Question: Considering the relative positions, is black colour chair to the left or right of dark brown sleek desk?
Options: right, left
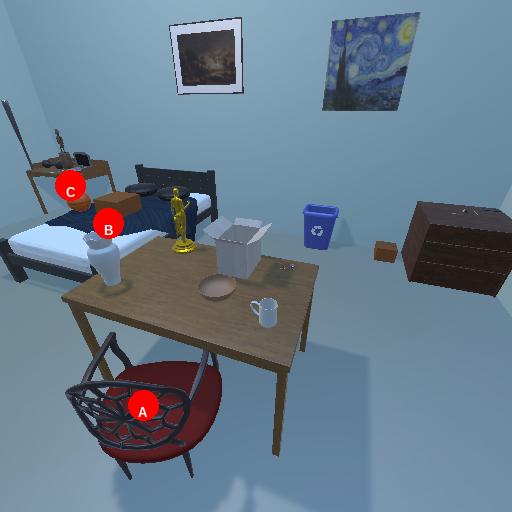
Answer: right